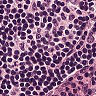
Metastatic tissue present: yes